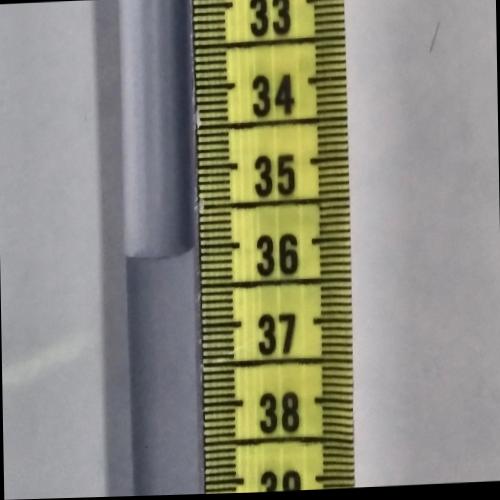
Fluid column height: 36.1 cm